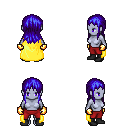
a pixel art fantasy rpg character, female body template, dark elf, purple skin, yellow cape, red pants, blue unkempt hairstyle, gold gloves, black shoes, four views (front, back, left, right), 2x2 character sprite sheet, small pixel art, hard edges, no anti-aliasing